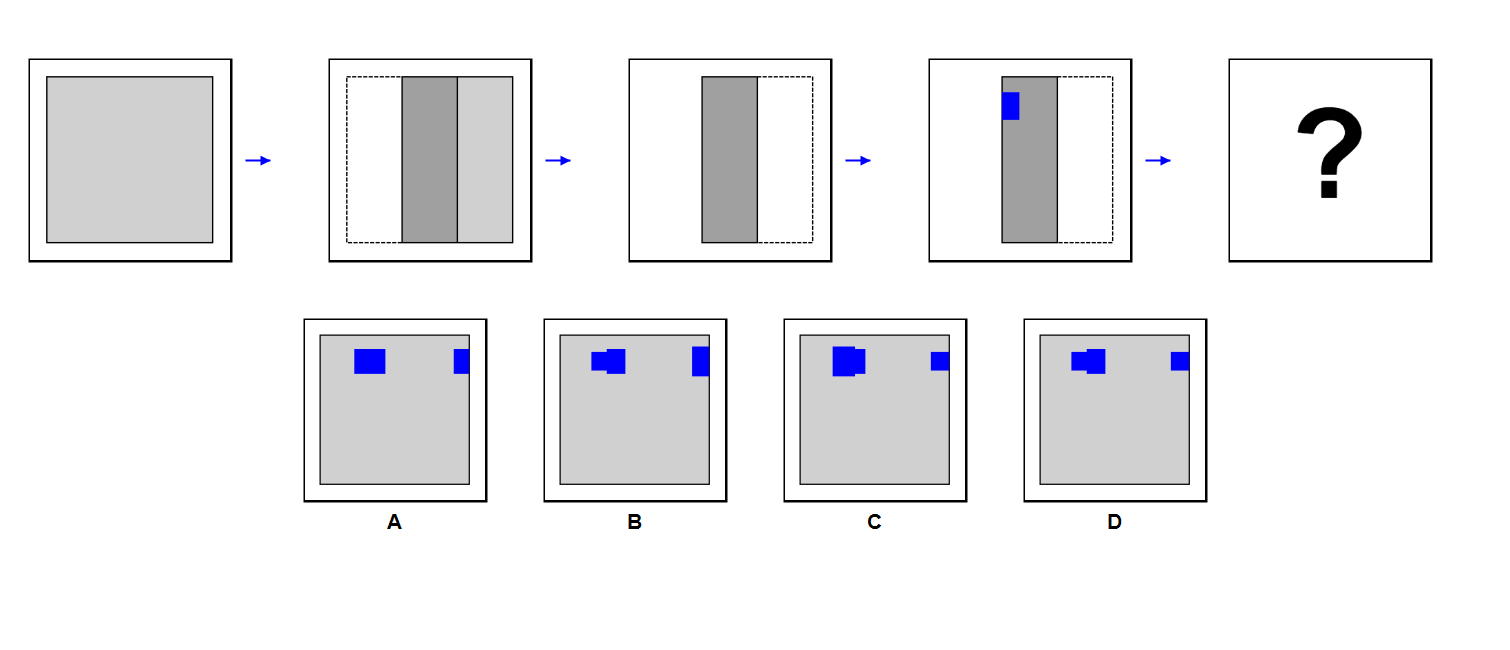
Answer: A